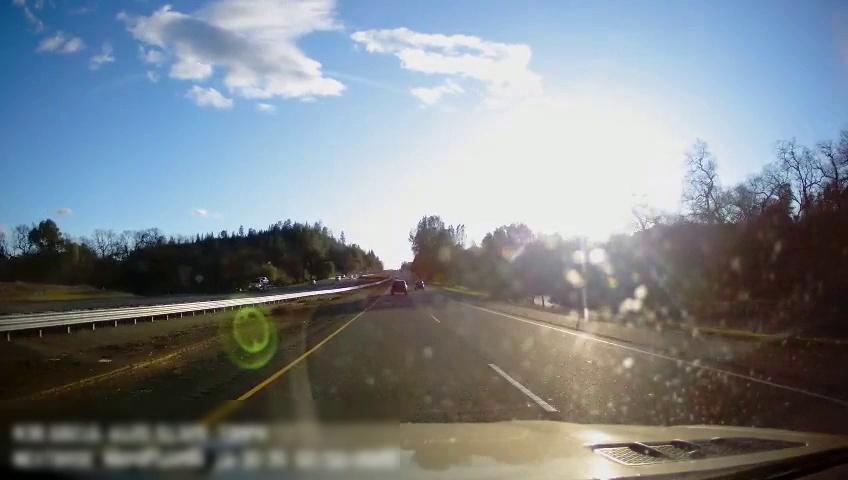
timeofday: Day
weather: Sunny
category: Drivable Space
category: Drivable Space
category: Vehicles | Car
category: Vehicles | Truck
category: Vehicles | Truck
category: Lanes | Current Lane
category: Lanes | Current Lane
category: Lanes | Alternate Lane